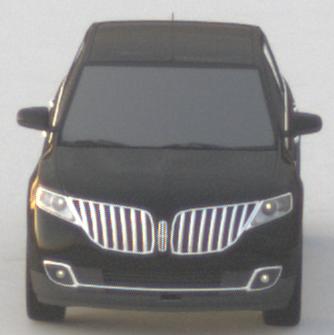
Make: Lincoln
Model: MKX
Detailed model: Gen. 1 CD3
Model produced from: 2010
Model produced until: 2015
Doors: 5
Color: black
Road condition: dry road
Daytime: sunrise or sunset
Contrast: low contrast